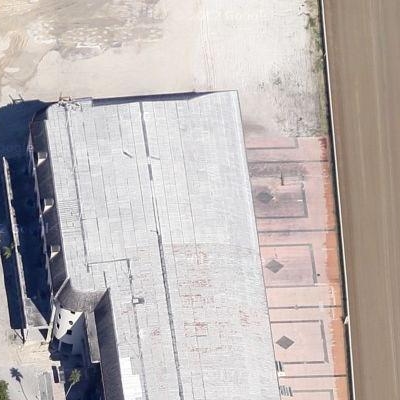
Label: Industry